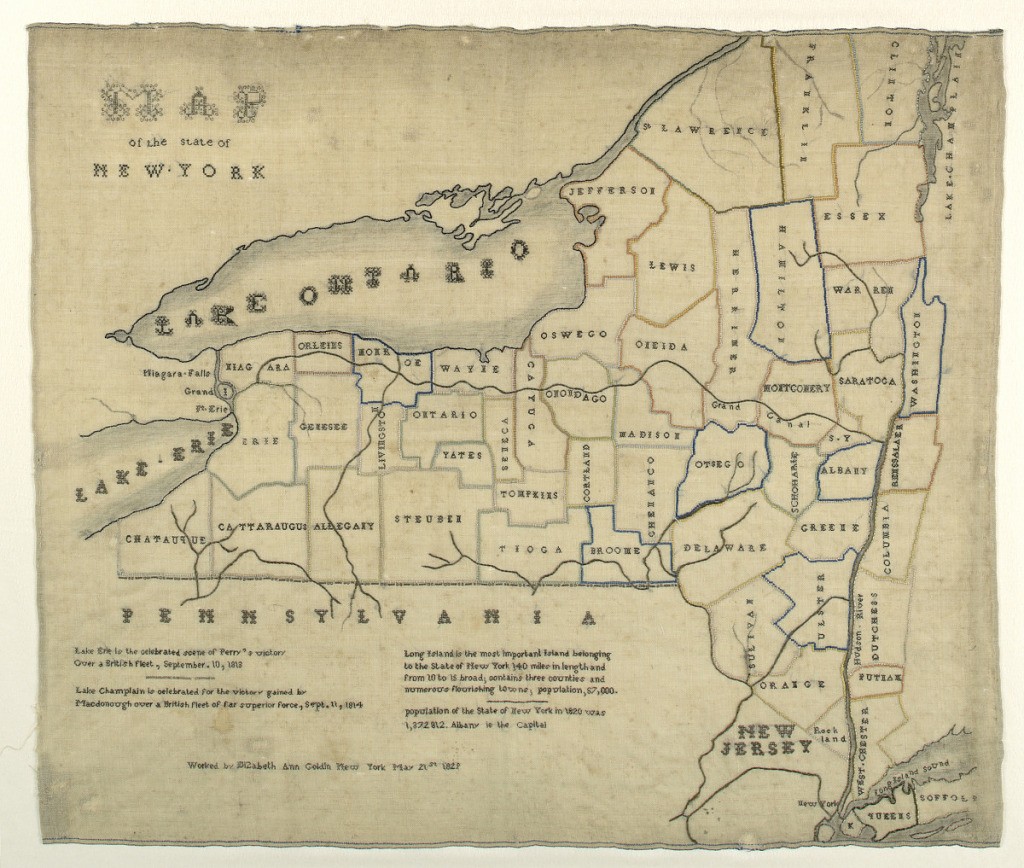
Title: Map of the State of New York
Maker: Elizabeth Ann Goldin, American, 1814–1896
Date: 1829
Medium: silk embroidery on wool foundation, pencil Technique: embroidered in cross, stem, chain, back, and four-sided stitches on plain weave foundation Label: wool embroidered with silk in cross, stem, chain, back, and four-sided stitches
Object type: Embroidered map
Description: Embroidered map of New York State, outlining and naming the counties and showing Lake Erie, Lake Ontario, Pennsylvania, and New Jersey. A ten-line text reads:

Lake Erie is the celebrated scene of Perry's victory Over a British fleet, September 10 1818
Lake Champlain is celebrated for the victory gained by Macdonough over a British fleet of far superior force, Sept. 11, 1814
Long Island is the most important island belonging to the State of New York. 140 miles in length and from 10 to 15 broad; contains three counties and numerous flourishing towns, population 67,000
Population of the State of New York in 1820 was 1,372,812. Albany is the Capital.